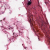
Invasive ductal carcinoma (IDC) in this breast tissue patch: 0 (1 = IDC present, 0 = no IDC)